Field crop: maize
Growth stage: 2
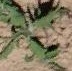
Species: atriplex